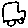
Label: car